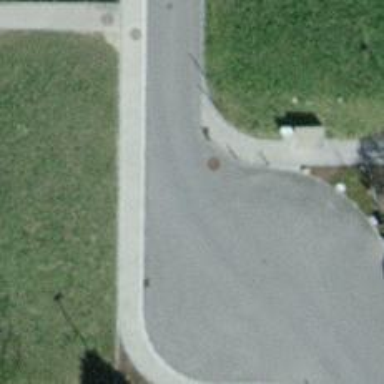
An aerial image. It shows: Footway surfaced with paving stones.